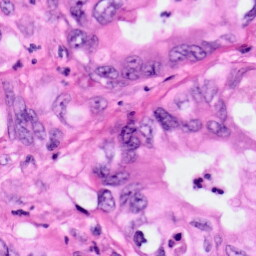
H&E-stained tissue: Pancreatic